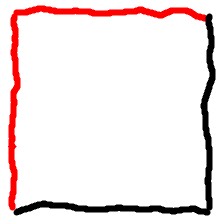
Shape: square